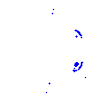
Particle: pion